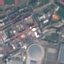
Label: Industrial